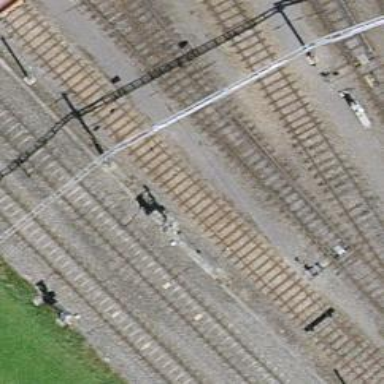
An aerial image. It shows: Railway switch.